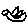
Label: bird